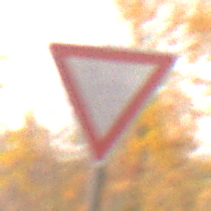
Verkehrszeichen: VorfahrtGewaehren
Umgebung: Roofed, Suburban
Tageszeit: SunriseSunset
Wetter: Clear
Licht: Natural
Jahreszeit: NotSpecified
Kontrast: MediumContrast